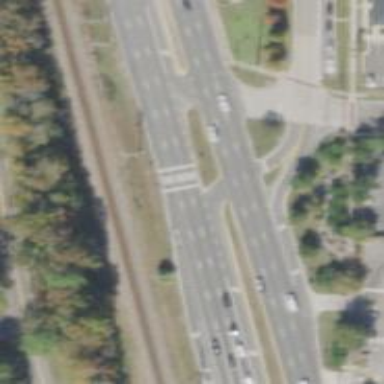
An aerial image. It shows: Trunk link highway.